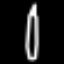
Label: pencil